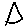
Label: triangle